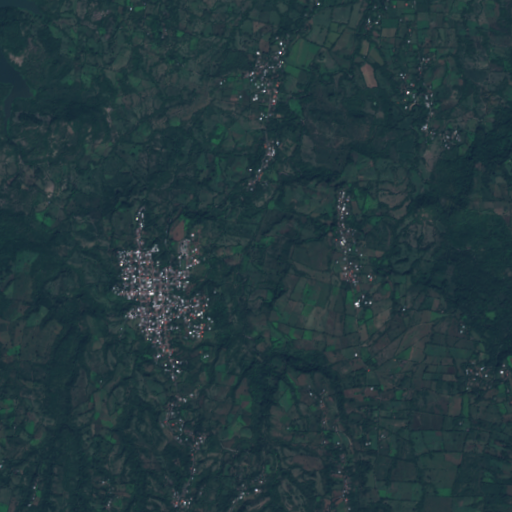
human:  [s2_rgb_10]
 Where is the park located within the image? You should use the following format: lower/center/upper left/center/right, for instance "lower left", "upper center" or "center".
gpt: The park is located in the center left of the image.
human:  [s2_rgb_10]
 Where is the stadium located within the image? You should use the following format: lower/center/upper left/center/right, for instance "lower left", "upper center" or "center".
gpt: The stadium is located in the center of the image.
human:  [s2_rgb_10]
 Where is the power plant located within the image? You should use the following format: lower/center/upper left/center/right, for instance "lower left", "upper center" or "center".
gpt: There is no power plant in the image.